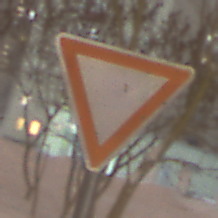
Verkehrszeichen: VorfahrtGewaehren
Umgebung: Outdoor, Urban
Tageszeit: Night
Wetter: Overcast
Licht: Artificial
Jahreszeit: Winter
Kontrast: MediumContrast